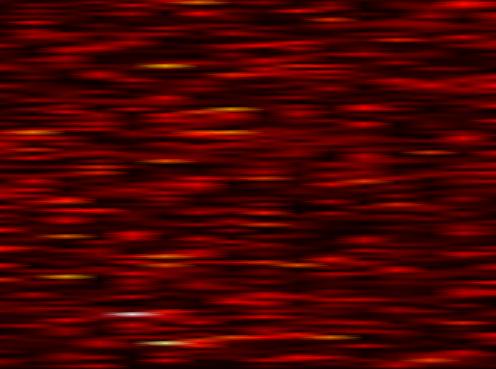
Label: WOLA